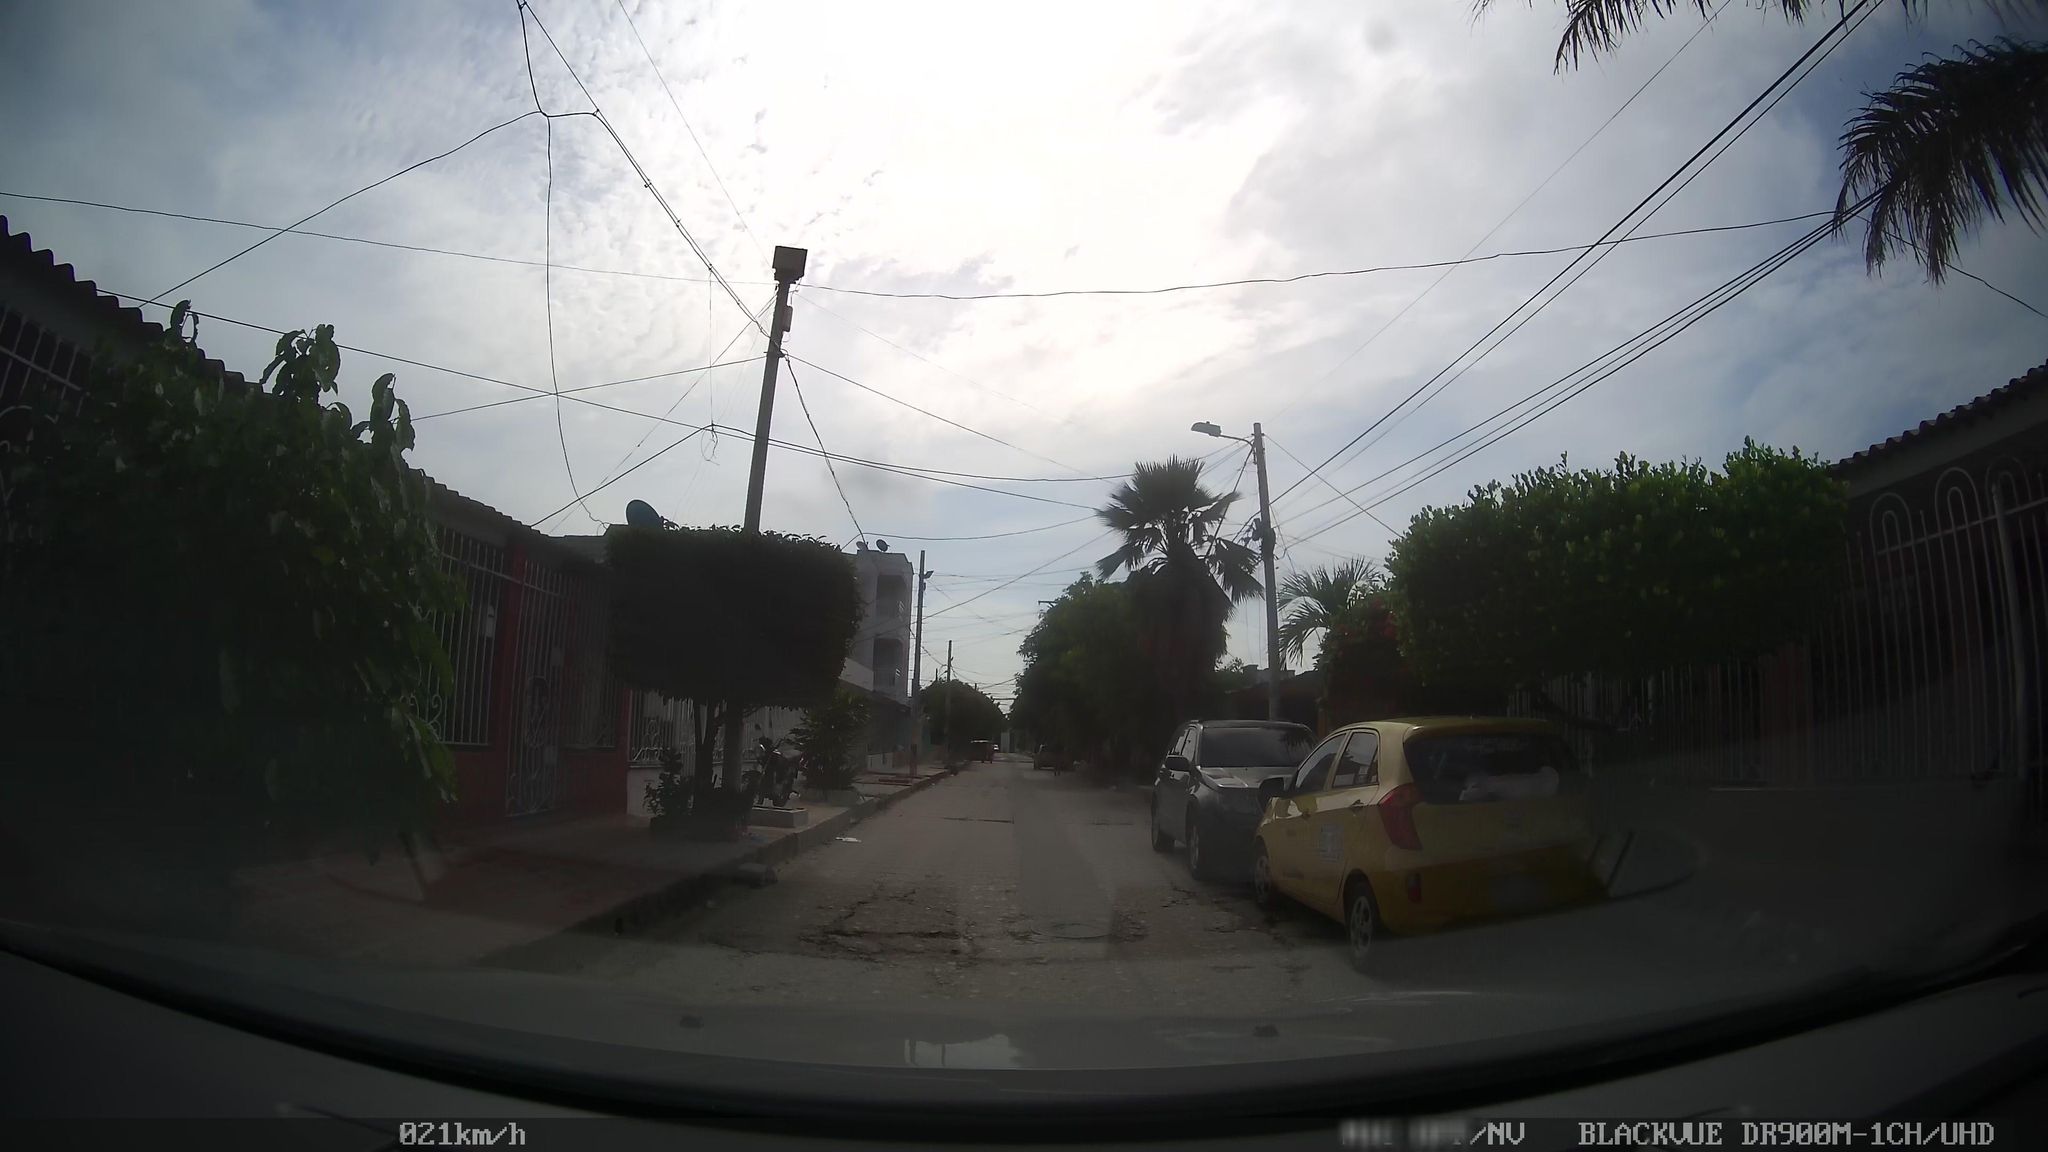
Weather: cloudy
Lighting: day
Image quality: good
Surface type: driving surface
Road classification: tertiary
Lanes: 2.0
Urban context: urban centre
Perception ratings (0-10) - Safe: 1.58, Lively: 2.57, Beautiful: 6.64, Boring: 7.67, Depressing: 1.48, Wealthy: 0.11